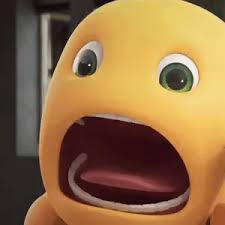
Label: nailong